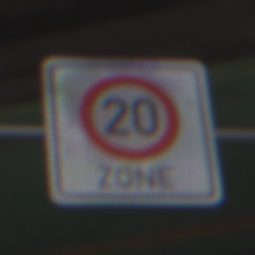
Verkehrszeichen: BeginnZone20
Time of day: Midday
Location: Roofed (Special)
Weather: Overcast
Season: NotSpecified
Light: Natural